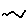
Label: zigzag